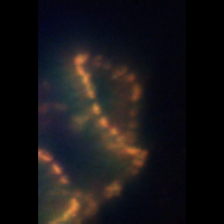
Taxon: Chaetoceros
Group: Diatoms